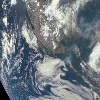
Label: cloud